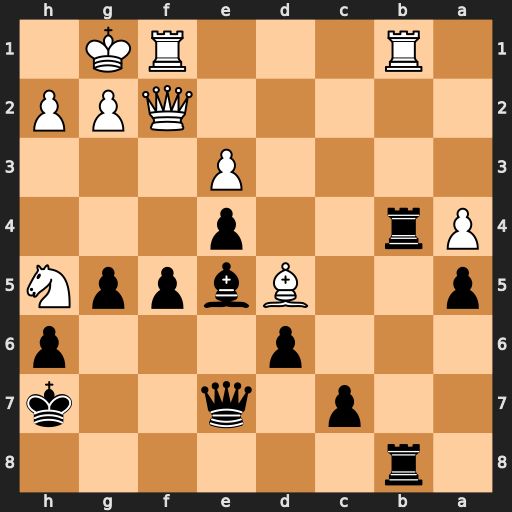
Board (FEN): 1r6/2p1q2k/3p3p/p2BbppN/Pr2p3/4P3/5QPP/1R3RK1
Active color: b
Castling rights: -
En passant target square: -
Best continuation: Rxb1 Qxf5+ Kh8 Rxb1 Rxb1+